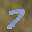
Label: 7